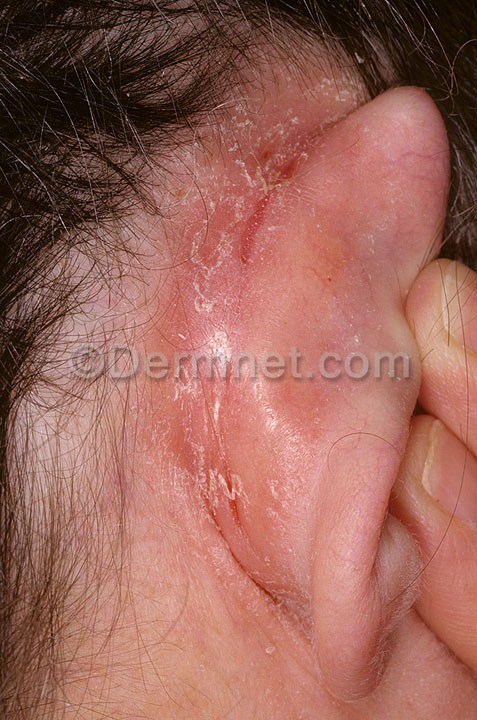
Disease: Eczema Photos